Question: I just ran myself round in circles, all coming down to having instantiated an app delegate object in a secondary NIB that wasn't the 'NSMainNibFile'. Amazing how having two app delegates kicking around means you have separate 'managedObjectContexts'.
Here's a thought--
Also, there are some mentions on stackoverflow that '[[UIApplication sharedApplication] delegate]' is a "singleton" but it doesn't appear that 'UIApplicationDelegate' protocol guarantees that, nor is the superclass 'UIResponder' a singleton, either. So could I shoot myself in the foot in this regard on iOS as well?
[edit] Looks like you could nil out the delegateClassName in 'UIApplicationMain' for iOS and have the main NIB load the delegate object, so you could create the App Delegate object pattern seen on OSX, if using a main NIB.
[edit2] Screenshot of what MainMenu.xib looks like for a new non-document application. The project gets created with this object, app delegate class gets created with a window property. The issue is getting that nice handy object in other NIBs, and that object being the same as '[NSApp delegate]'

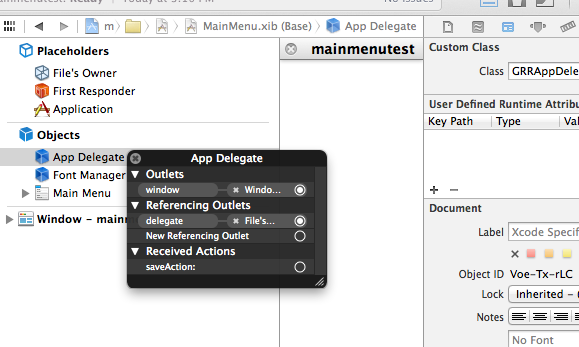
Answer: Okay, after the question having been voted up, and then voted down to zero because of who-knows-why, I've continued to investigate my own answer. I think it's useful to make your app delegate classes true singletons so you can't cause headaches with NIBs. And I think if your app has a single user interface, it's not unreasonable to have the app delegate own the core data stack for all NIBs. However, the recommended design pattern would be to then have each window or view controller be passed the ManagedObjectContext pointer, and to access the MOC through the File's Owner placeholder rather than using an App Delegate object.
Yet on the other hand, things are different with the "Shared User Defaults Controller" singleton, which gets a special object in every NIB. We don't have to pass every controller a pointer to it so that every view can access it. It's just omnipresent. The app delegate is different. There's no "Shared App Delegate" object in every NIB. Yes, there are reasons to never talk to the app delegate in NIBs, but that's not an answer to the question.
So, an answer.
Covered long ago by Apple in <URL>
Turns out what I want my application delegate class to implement is the "strict" implementation, rather than having a factory method which could create other objects of the app delegate class. The one different feature here is having '[NSApp delegate]' be the master pointer rather than an app delegate class function.
The strict implementation has to override allocWithZone for my application delegate class (as alloc calls allocWithZone).
'''
+ (MYAppDelegate*)allocWithZone:(NSZone *)zone
{
if ([NSApp delegate] == nil) return [super allocWithZone:zone];
return [NSApp delegate];
}
- (MYAppDelegate*)copyWithZone:(NSZone *)zone
{
return self;
}
'''
Init just returning '[super init]' is fine, so it needs no override.
Seems to work. I'll update this if not.
[update] I have also been investigating NIB loading using 'NSBundle''s 'loadNibNamed:owner:topLevelObjects:' -- but it appears that I'd get an array back with a new app delegate object, even from that method. The method allows getting pointers to the top-level objects in the NIB without having otherwise created outlets for them. Still seems the best method to get an app delegate object in a XIB other than MainMenu is to use something like the code above.
<URL>, there's good reason for me to believe that, even with ARC, this answer of mine increases the retain count on [NSApp delegate], but heck if I feel okay doing a bridge and a release on the app delegate in dealloc for the window/view controllers that have a top-level object for the app delegate. Plus that means code outside the app delegate class.